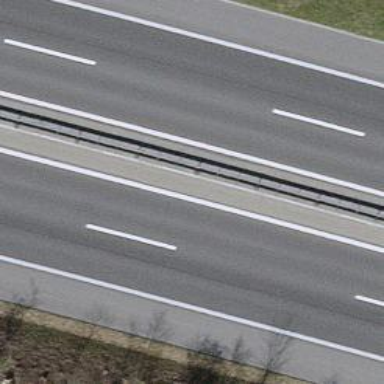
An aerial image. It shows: Motorway.